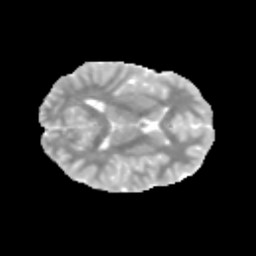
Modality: MD
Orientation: axial
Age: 13
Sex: male
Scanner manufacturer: siemens
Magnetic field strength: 3 T
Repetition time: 3.8 s
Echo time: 0.07 s